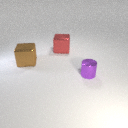
large red metal cube behind small purple metal cylinder